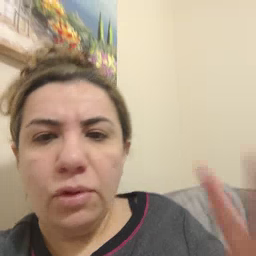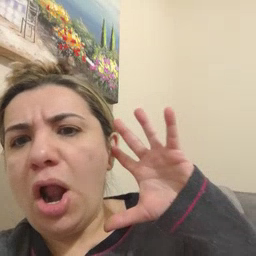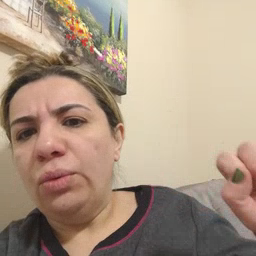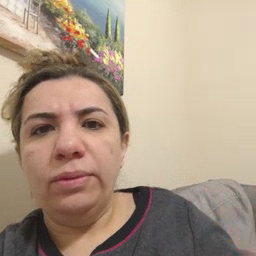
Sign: loud